Field crop: maize
Growth stage: 2
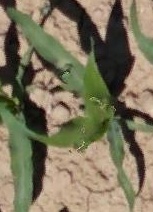
Species: maize